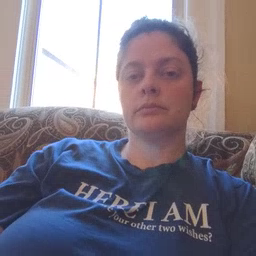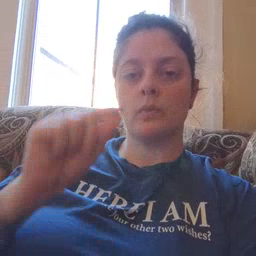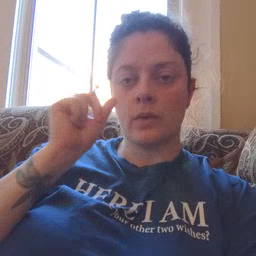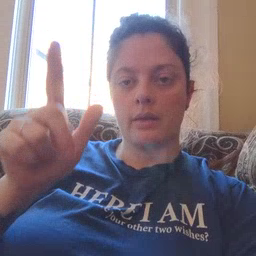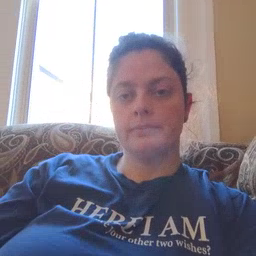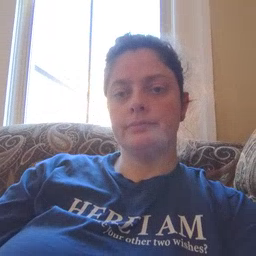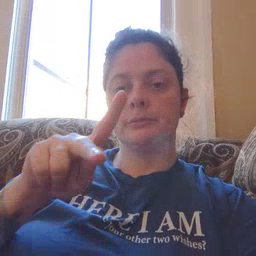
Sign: wake